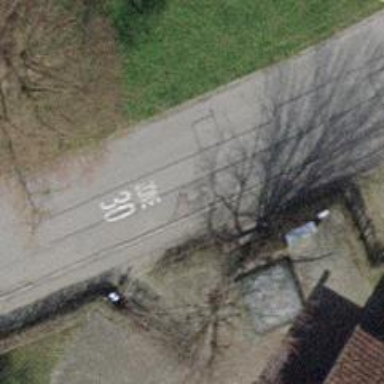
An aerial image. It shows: Brown bench.